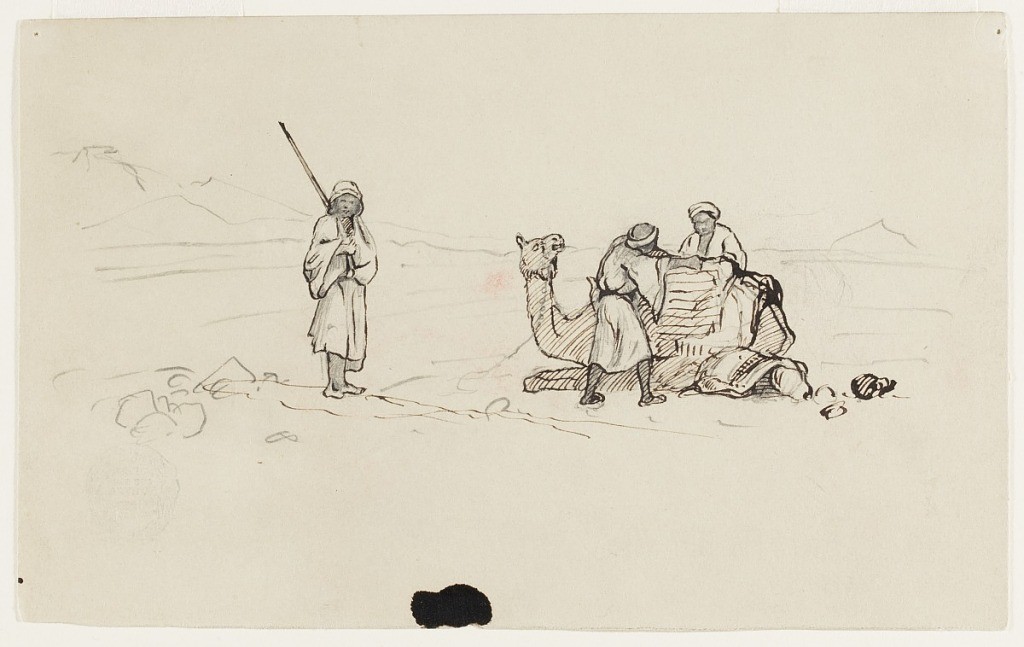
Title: Preparing a Camel, Palestine or Syria (Israel or Jordan)
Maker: Frederic Edwin Church, American, 1826–1900
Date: February 1868
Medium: Pen and ink with graphite on tan wove paper
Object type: drawing
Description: Figure and landscape sketch of three Bedouin guides preparing a camel for travel during Church's expedition to Petra. Two figures stand on either side a seated camel and drape textiles on its back as it turns its head towards them. A third figure stands at left facing the viewer, leaning a long rifle against his shoulder. A mountainous desert landscape is faintly rendered in the background.